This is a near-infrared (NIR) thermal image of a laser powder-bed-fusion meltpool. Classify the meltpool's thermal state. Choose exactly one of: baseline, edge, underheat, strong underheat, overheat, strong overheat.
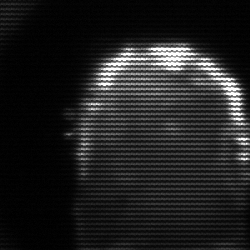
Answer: baseline